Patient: sex F, age 67
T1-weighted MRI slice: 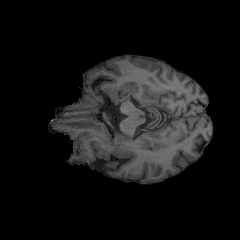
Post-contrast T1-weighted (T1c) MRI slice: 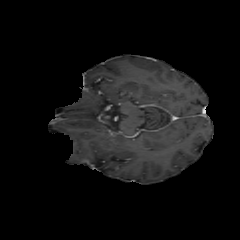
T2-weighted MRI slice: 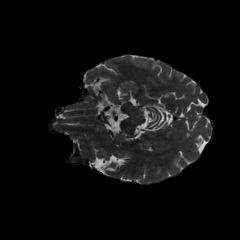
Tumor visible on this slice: no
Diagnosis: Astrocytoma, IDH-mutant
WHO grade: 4